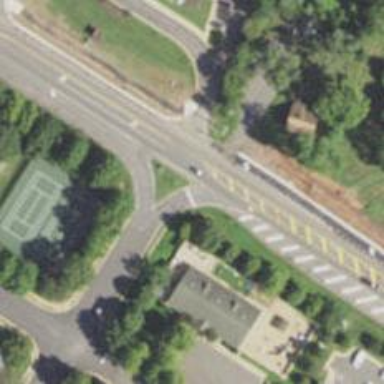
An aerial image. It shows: Stop road.